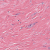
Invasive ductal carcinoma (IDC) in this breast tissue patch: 1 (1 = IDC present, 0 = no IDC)